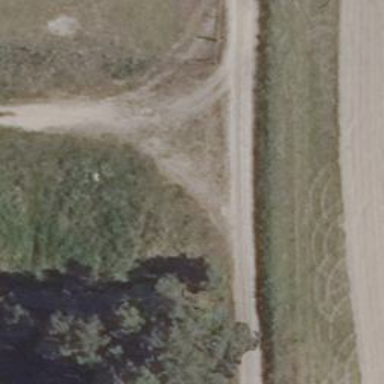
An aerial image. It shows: Track road with ground surface.